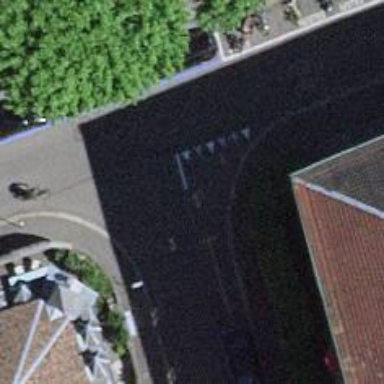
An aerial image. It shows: Residential road with asphalt surface. The road has sidewalks on both sides and opposite cycleway.